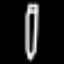
Label: pencil